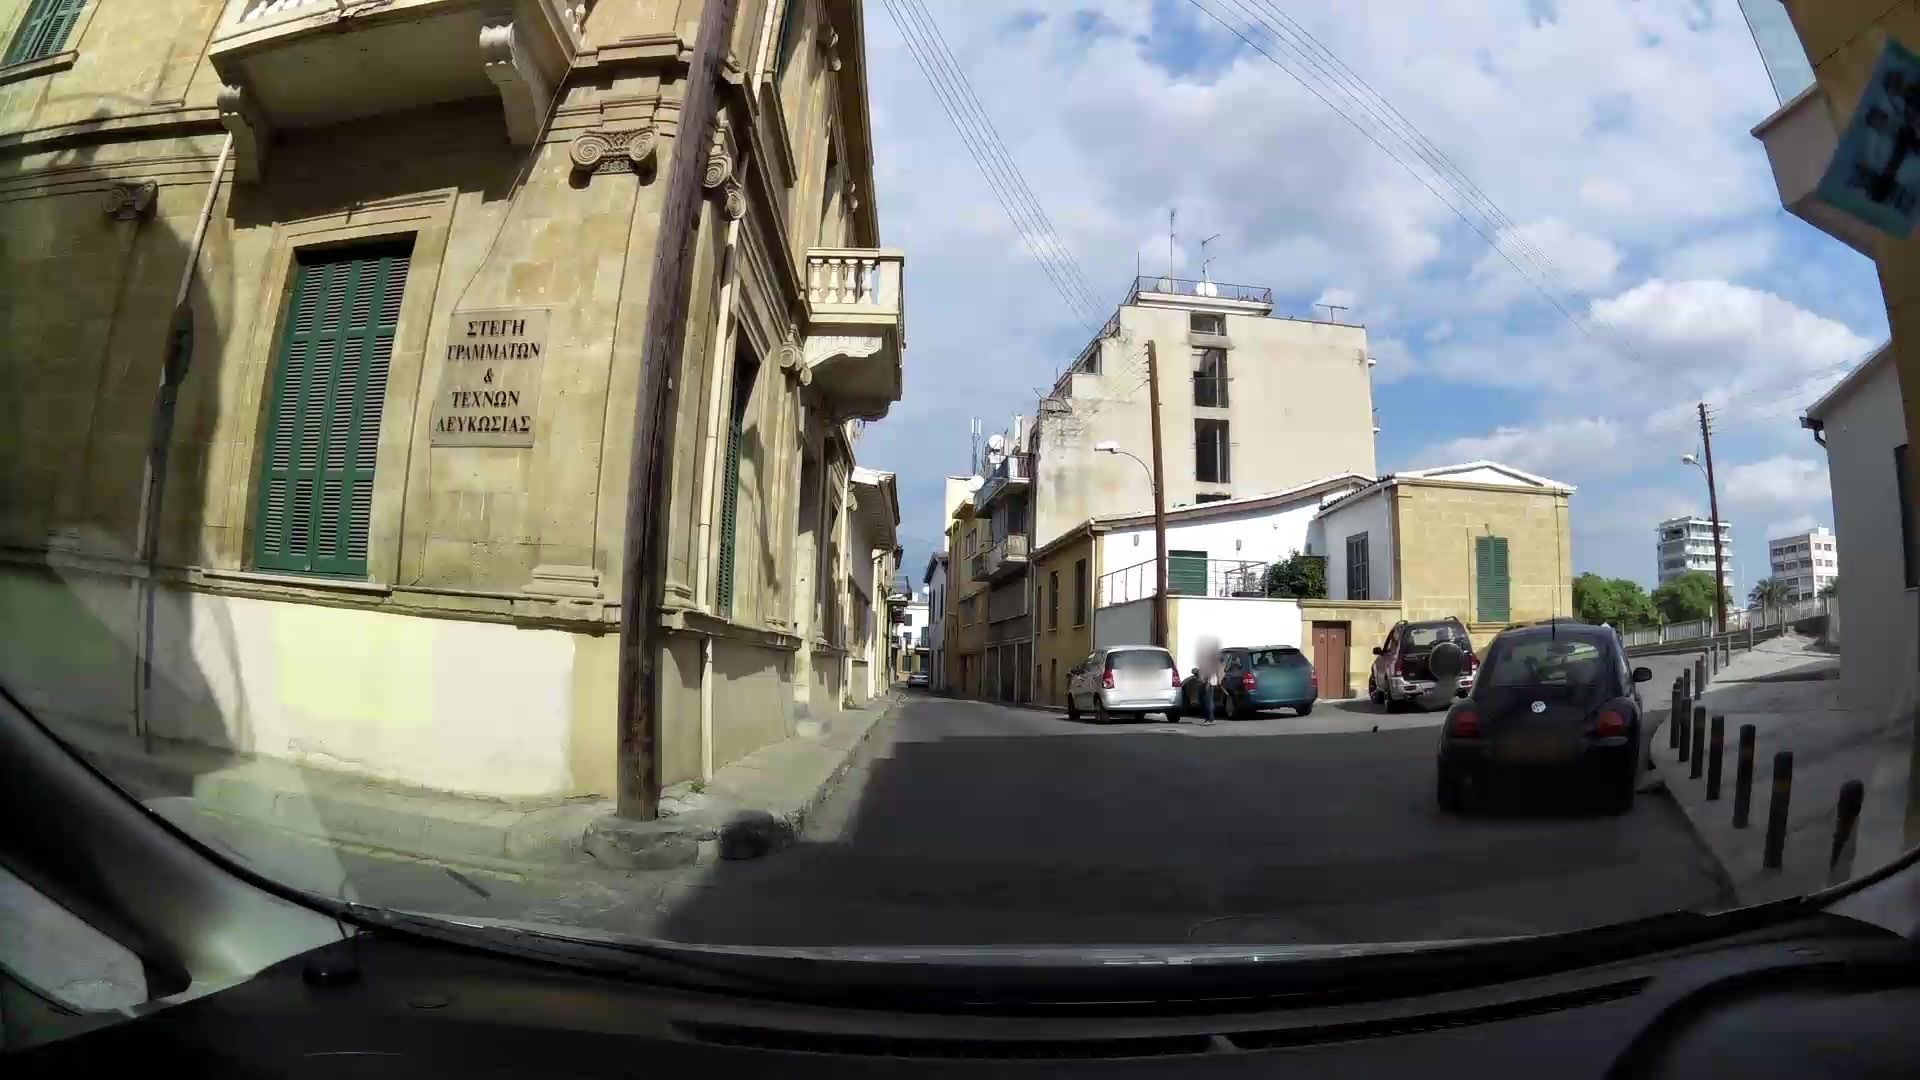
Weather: clear
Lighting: day
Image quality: good
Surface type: driving surface
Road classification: steps, path, service
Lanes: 2
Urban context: urban centre
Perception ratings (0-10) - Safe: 3.21, Lively: 7.45, Beautiful: 0.44, Boring: 4.21, Depressing: 6.68, Wealthy: 5.43